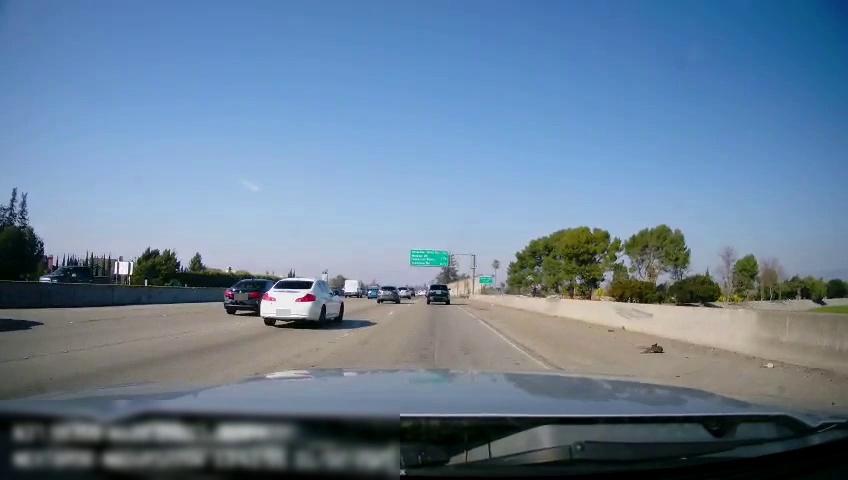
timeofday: Day
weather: Sunny
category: Drivable Space
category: Vehicles | SUV
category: Vehicles | SUV
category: Vehicles | SUV
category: Vehicles | Car
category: Vehicles | Van
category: Vehicles | Car
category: Vehicles | Car
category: Vehicles | Truck
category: Lanes | Current Lane
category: Lanes | Alternate Lane
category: Traffic | Signs